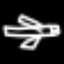
Label: airplane